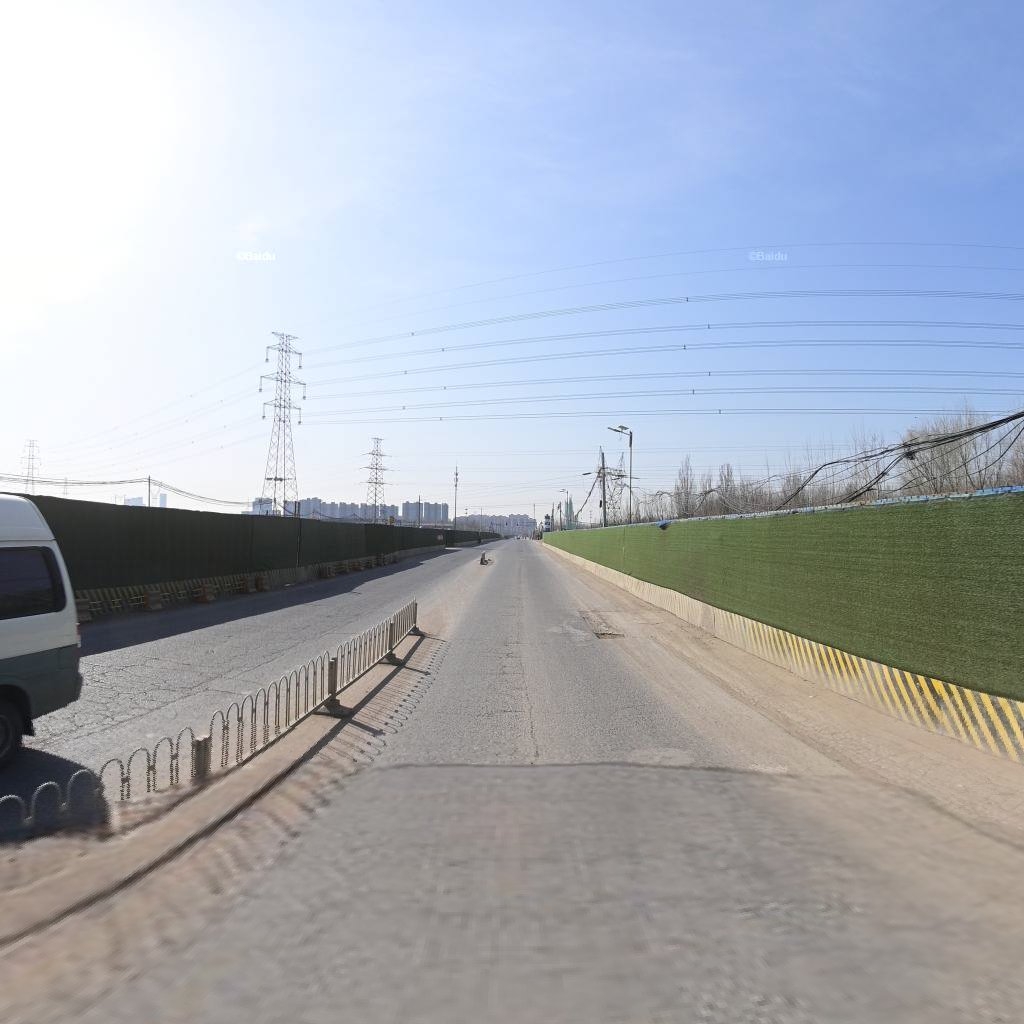
Region: Chaoyang
Road damage annotations: alligator crack, pothole, alligator crack